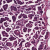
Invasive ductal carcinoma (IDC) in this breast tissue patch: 1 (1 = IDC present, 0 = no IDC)